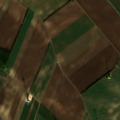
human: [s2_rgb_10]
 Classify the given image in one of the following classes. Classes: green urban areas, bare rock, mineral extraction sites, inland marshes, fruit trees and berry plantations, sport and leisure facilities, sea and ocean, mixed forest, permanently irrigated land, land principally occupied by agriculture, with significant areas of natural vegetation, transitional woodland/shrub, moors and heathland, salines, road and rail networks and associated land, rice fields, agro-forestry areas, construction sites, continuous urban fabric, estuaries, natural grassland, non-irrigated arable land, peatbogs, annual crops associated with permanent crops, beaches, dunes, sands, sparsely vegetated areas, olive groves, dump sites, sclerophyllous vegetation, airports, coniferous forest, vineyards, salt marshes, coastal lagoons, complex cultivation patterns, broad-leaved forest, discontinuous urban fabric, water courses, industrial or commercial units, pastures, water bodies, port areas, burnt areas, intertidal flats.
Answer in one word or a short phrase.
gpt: non-irrigated arable land, mixed forest